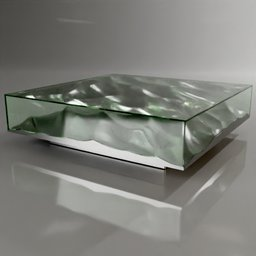
Label: furniture